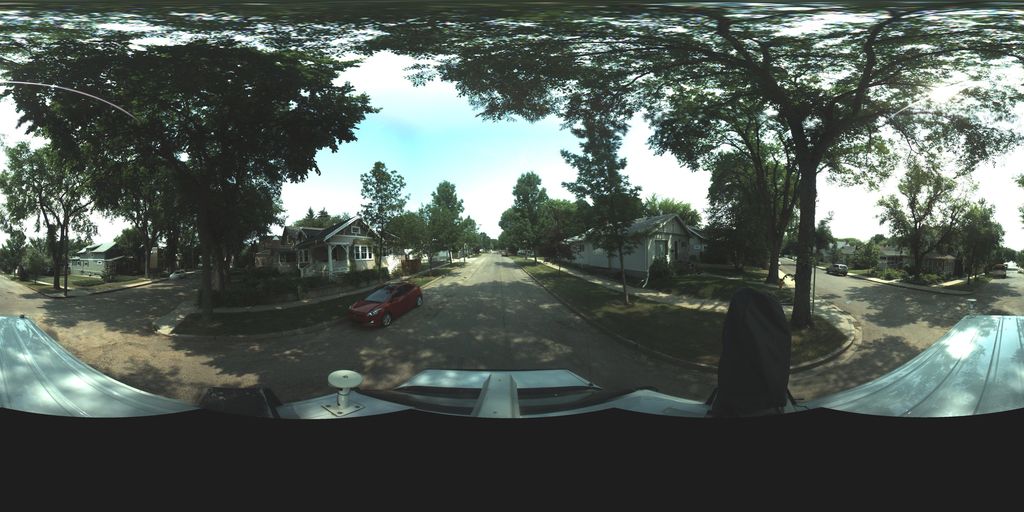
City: saskatoon